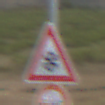
Verkehrszeichen: SchneeOderEisglaette
Zusatzzeichen unten: Ueberholverbot
Umgebung: Outdoor, Nature
Tageszeit: Midday
Wetter: PartlyCloudy
Licht: Natural
Jahreszeit: NotSpecified
Kontrast: LowContrast